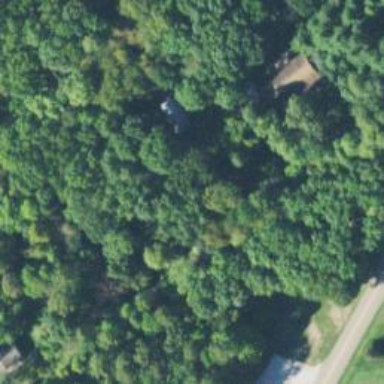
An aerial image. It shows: Driveway.